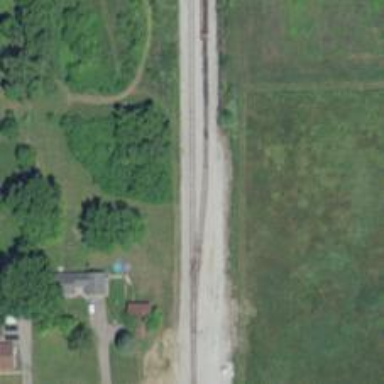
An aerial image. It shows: Railway track.